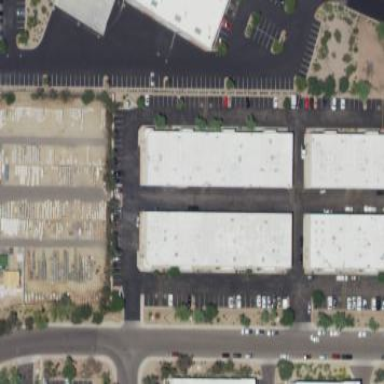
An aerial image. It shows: Asphalt parking aisle off service road.